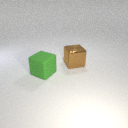
large green rubber cube to the left of large brown metal cube